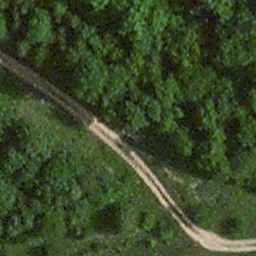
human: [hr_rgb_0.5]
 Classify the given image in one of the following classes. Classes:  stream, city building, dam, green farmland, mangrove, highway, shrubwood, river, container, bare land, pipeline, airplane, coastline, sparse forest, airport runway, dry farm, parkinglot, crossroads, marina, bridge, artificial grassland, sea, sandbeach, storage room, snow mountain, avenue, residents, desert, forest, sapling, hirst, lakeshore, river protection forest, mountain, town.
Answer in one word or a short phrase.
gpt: avenue